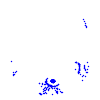
Particle: electron